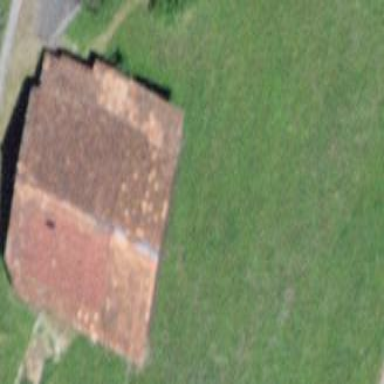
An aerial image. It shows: Barn.